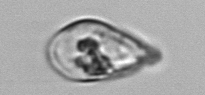
Label: Licmophora